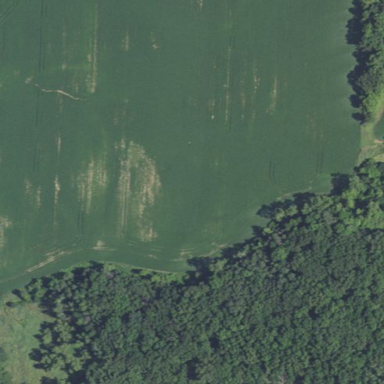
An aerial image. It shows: Serene woodland landscape.